Aerial crown-view tile of a tropical tree (Barro Colorado Island, Panama), acquired 20241014:
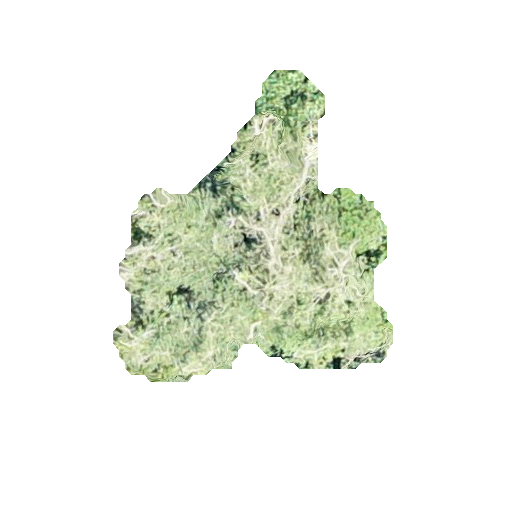
Species: Platypodium elegans
GBIF accepted scientific name: Platypodium elegans
Crown area: 83.077 m²